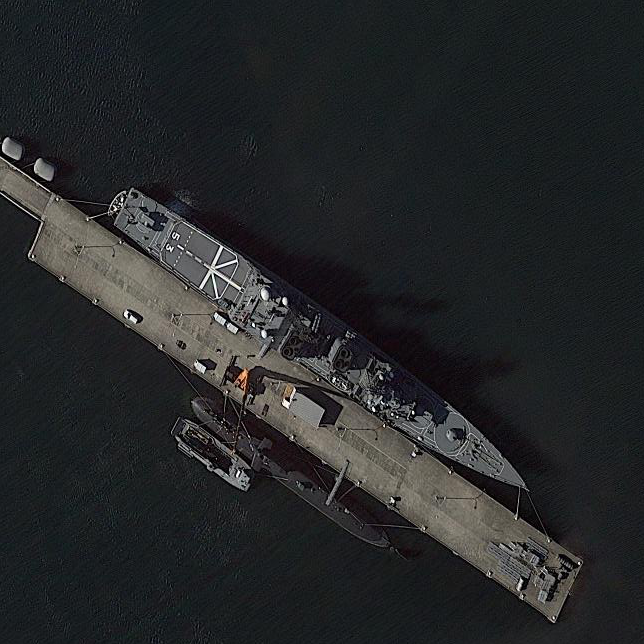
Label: cruiser